Interaction volume radius: 10 \u00c5
Interaction volume height: 30 \u00c5
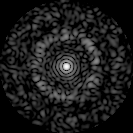
Disorder parameter: 0.7996